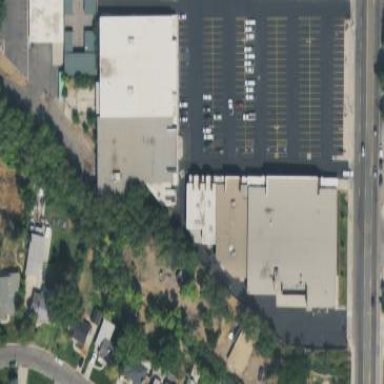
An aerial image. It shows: Building.